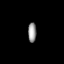
Tissue: prostate
Cell type: T cells
Senescence score: 0.2351
Nuclear area (px): 161
Mean DAPI intensity: 150.584